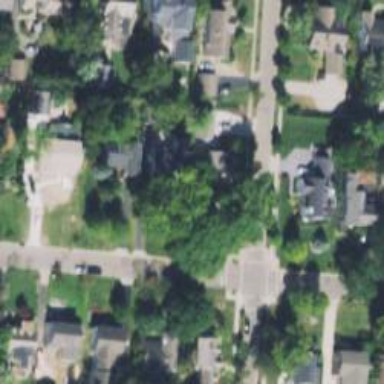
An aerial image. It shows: Residential driveway.